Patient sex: M
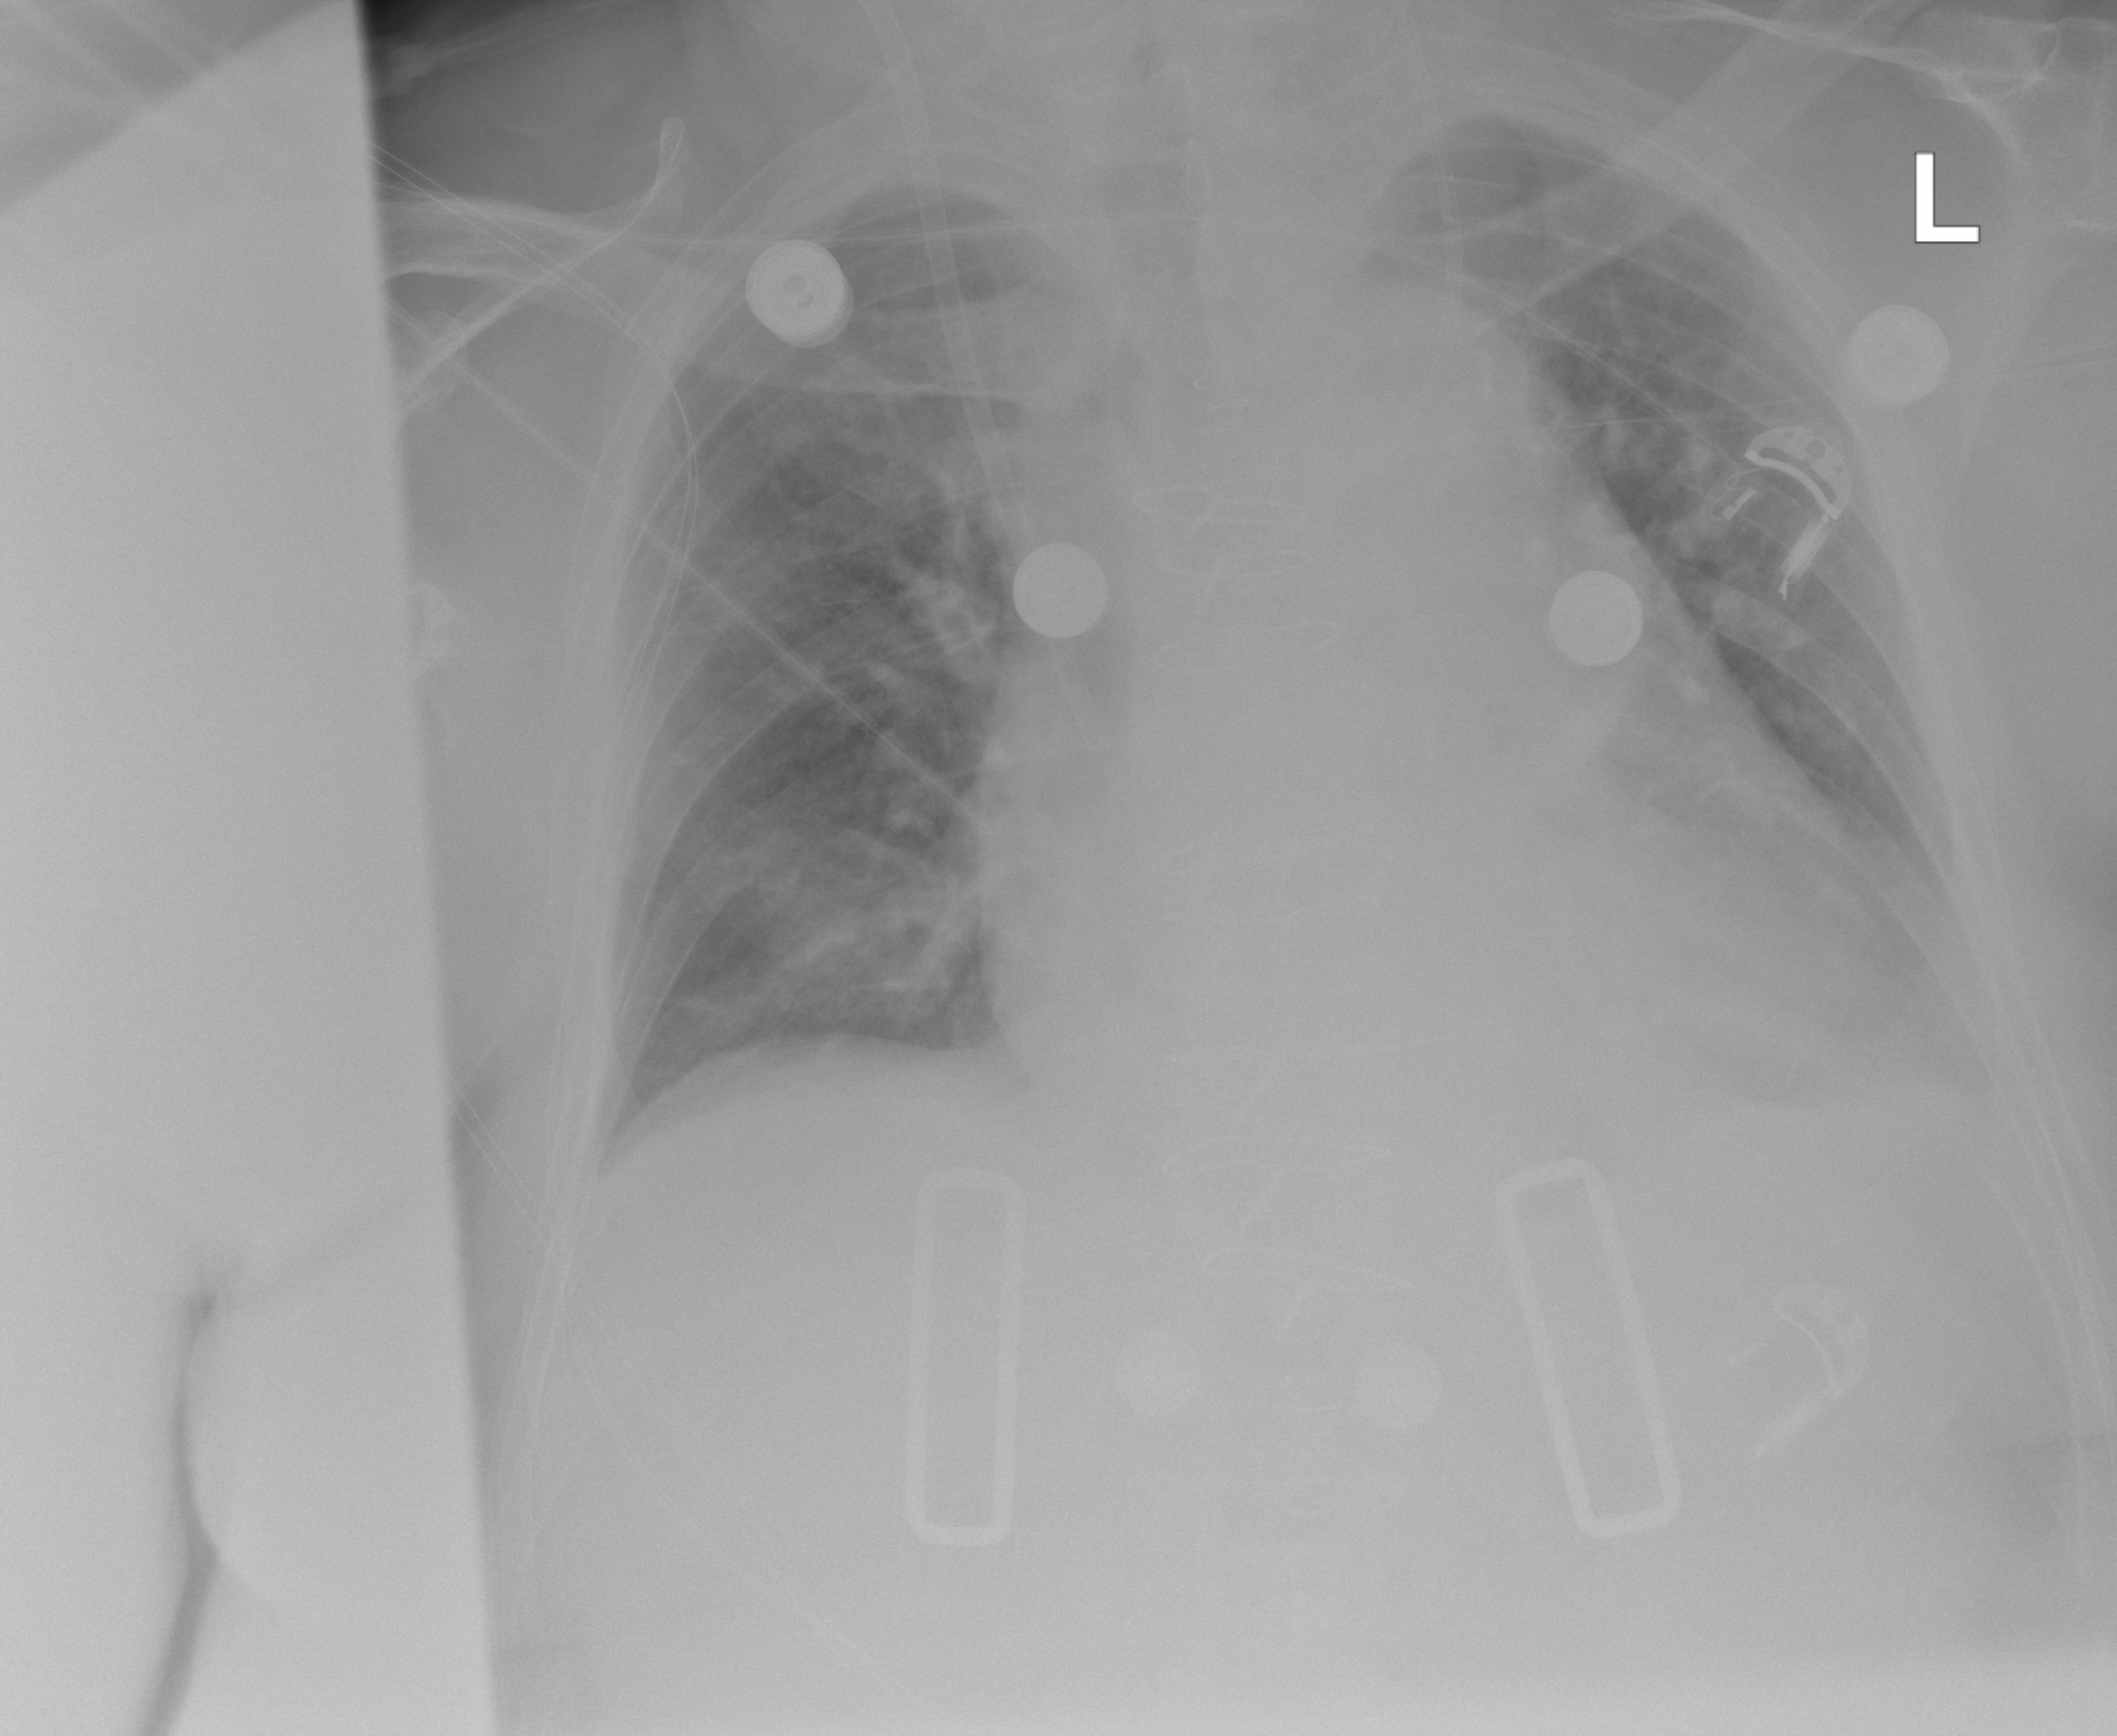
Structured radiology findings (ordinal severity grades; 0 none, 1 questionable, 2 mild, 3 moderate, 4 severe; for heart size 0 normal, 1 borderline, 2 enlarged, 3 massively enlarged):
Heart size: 2
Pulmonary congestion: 0
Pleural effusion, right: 0
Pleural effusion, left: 2
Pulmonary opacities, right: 0
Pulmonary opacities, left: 0
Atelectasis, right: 2
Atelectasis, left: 2